六年级 · 计数
 观察两幅统计图, 先完成条形统计图, 再解决问题。(7 分)

六(4) 班学生上网时间统计图

六(4)班全班共有多少人?

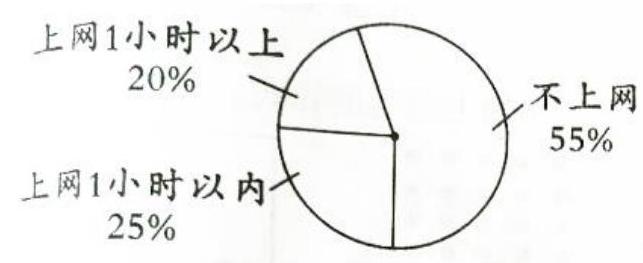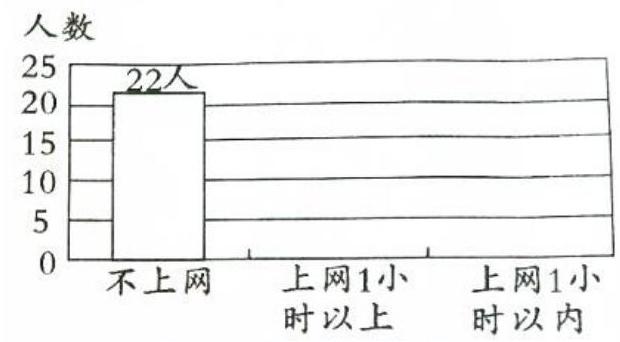
答案: $22 \div 55 \%=40$ (人)